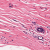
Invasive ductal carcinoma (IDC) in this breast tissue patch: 0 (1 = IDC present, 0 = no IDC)